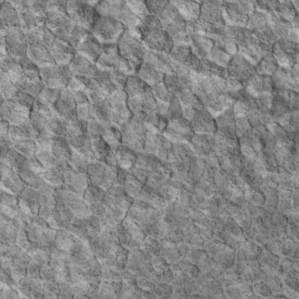
Label: non_frost